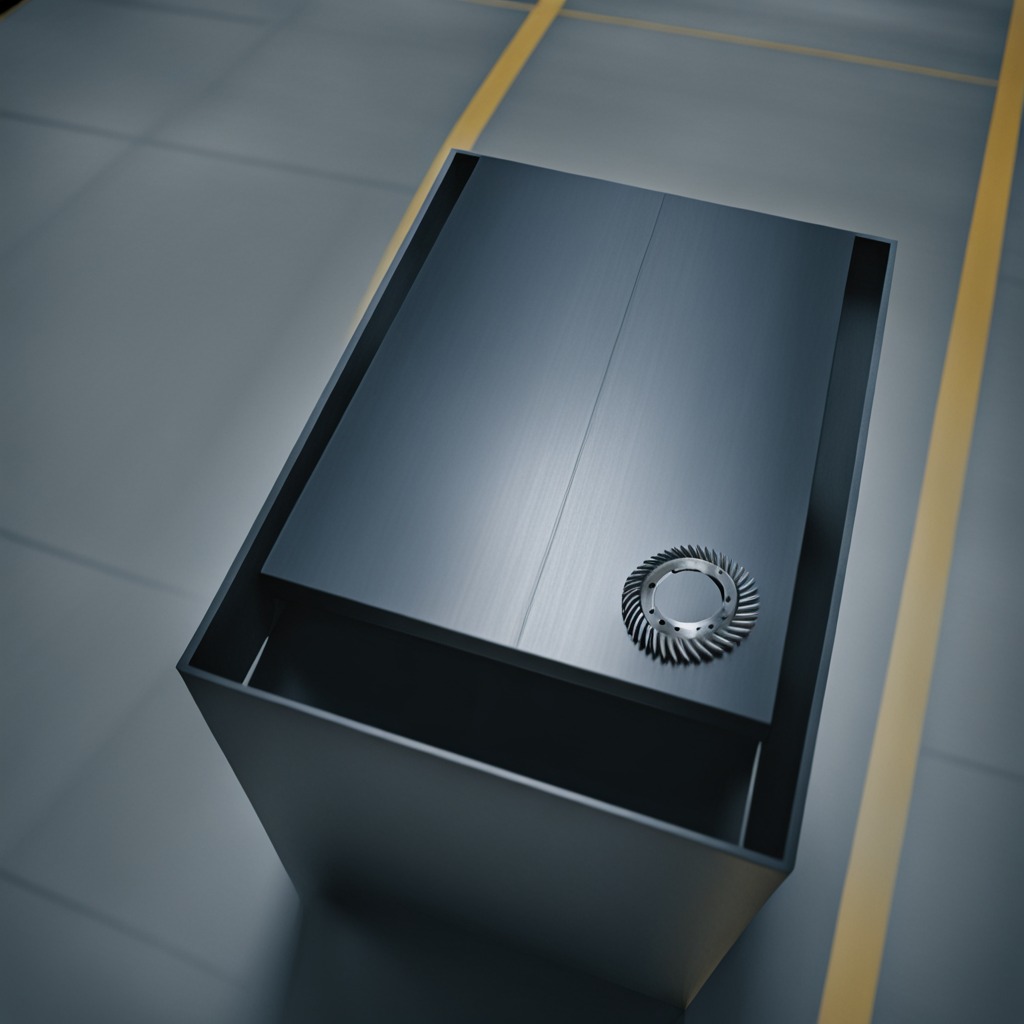
A steel gear with teeth lies on the toolbox surface in an airplane hangar workshop 8K.